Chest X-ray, AP view. Patient: 64 years old, sex M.
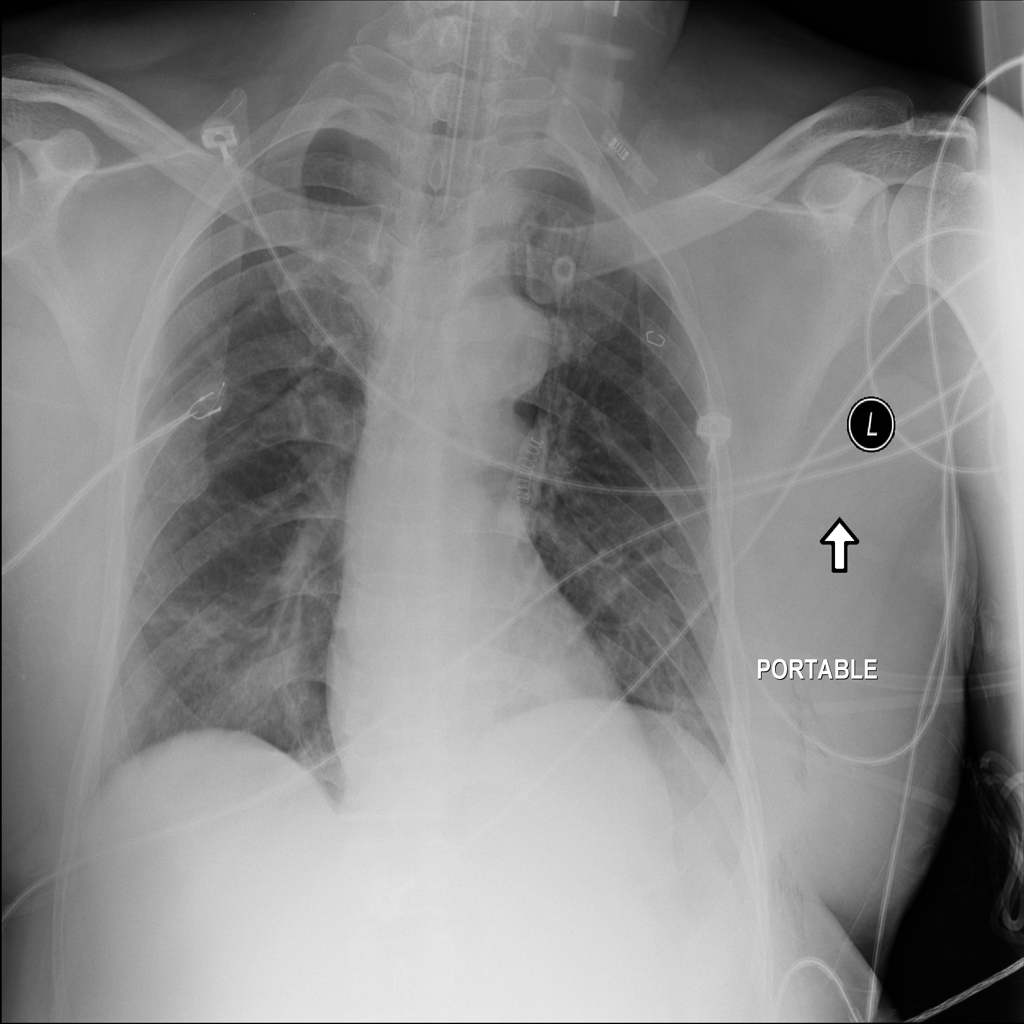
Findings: Emphysema